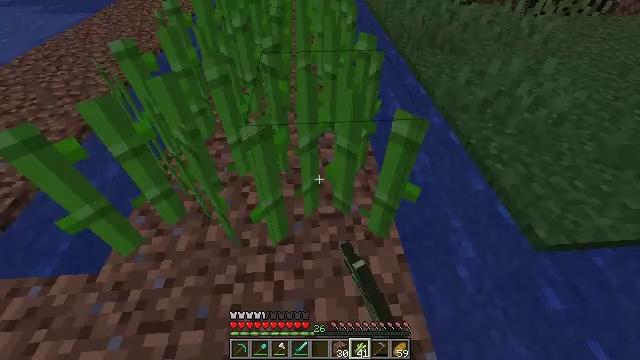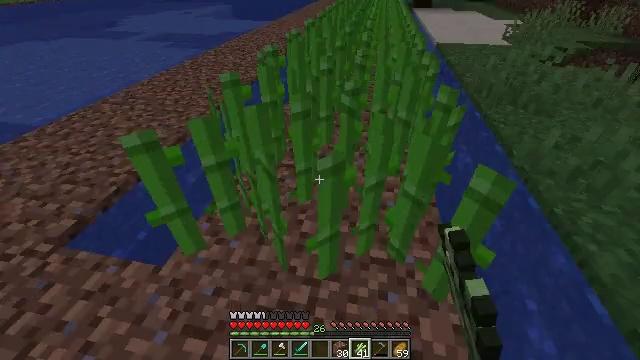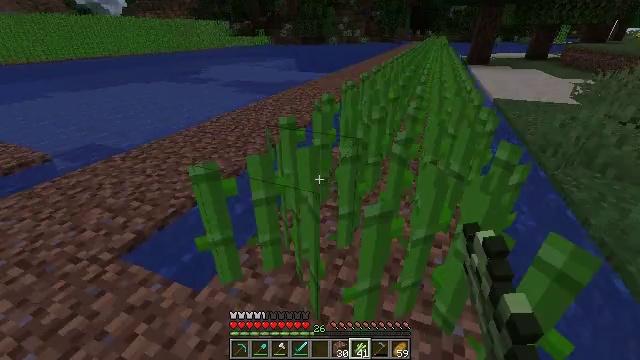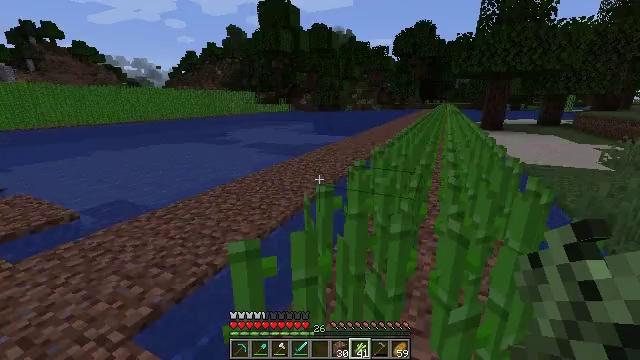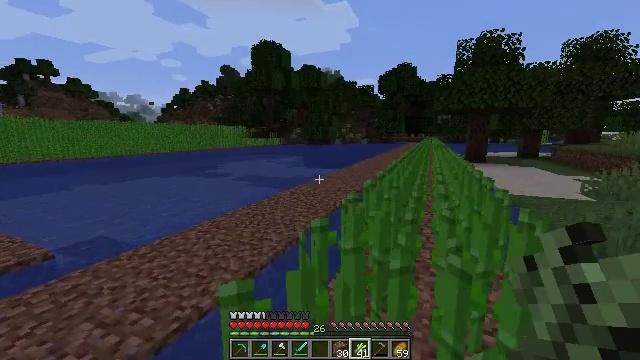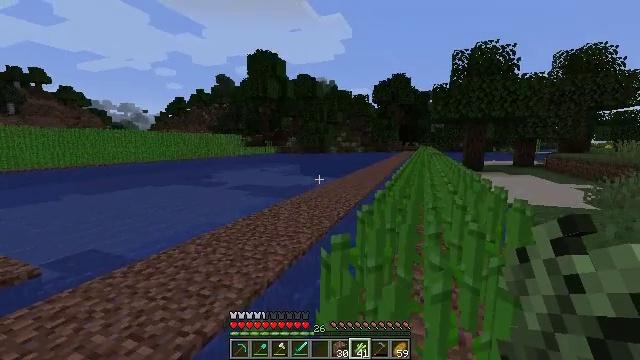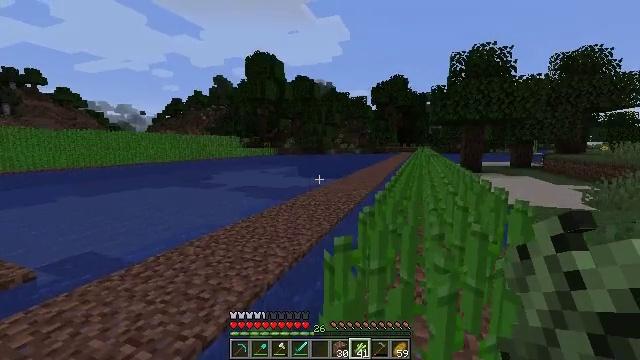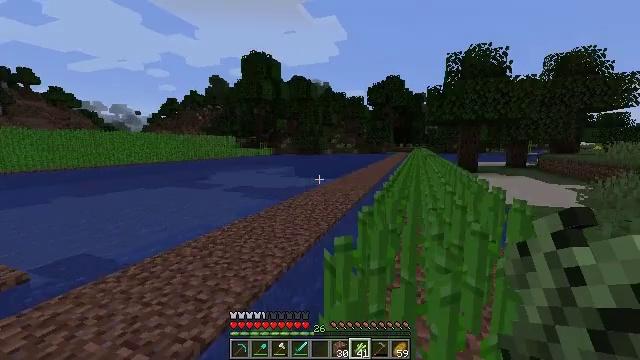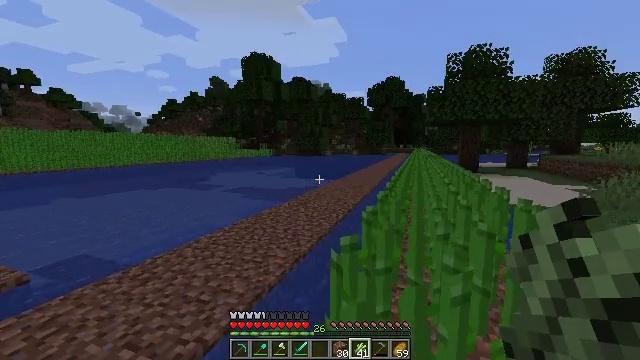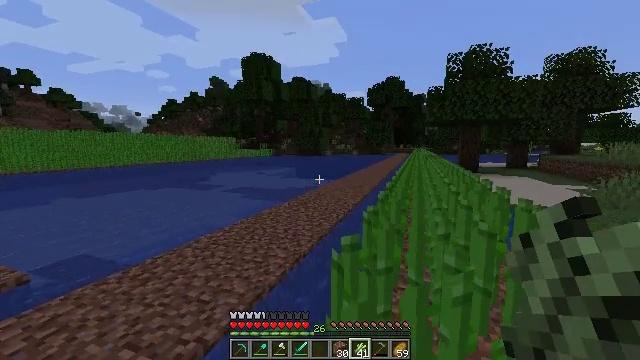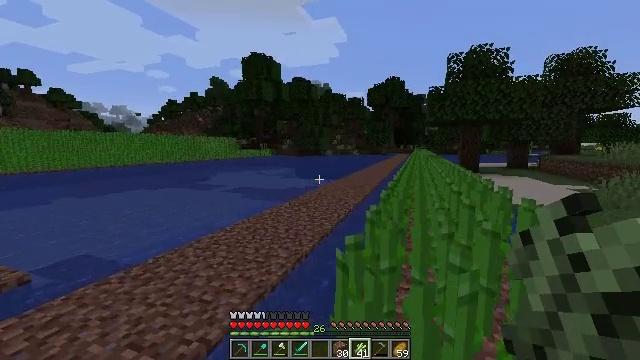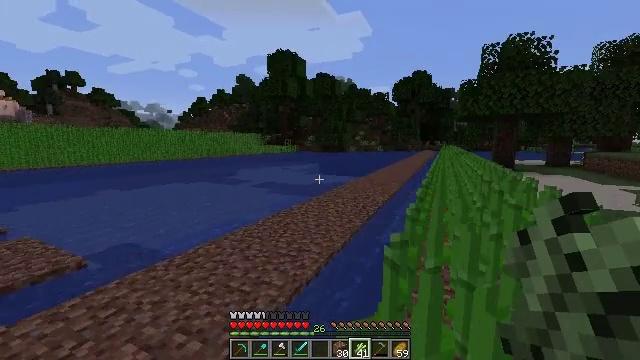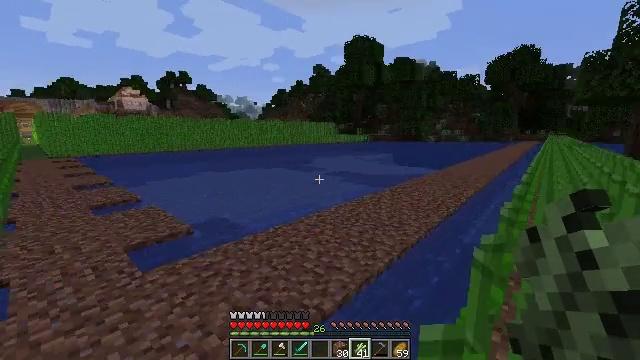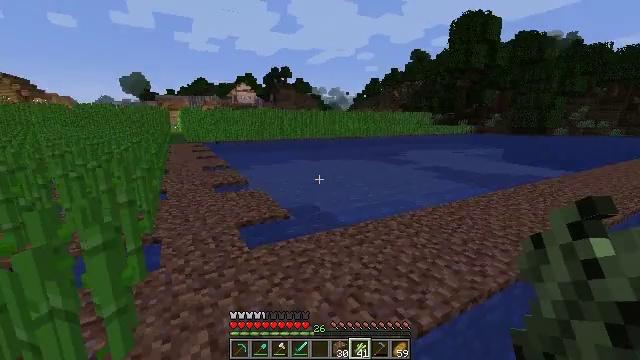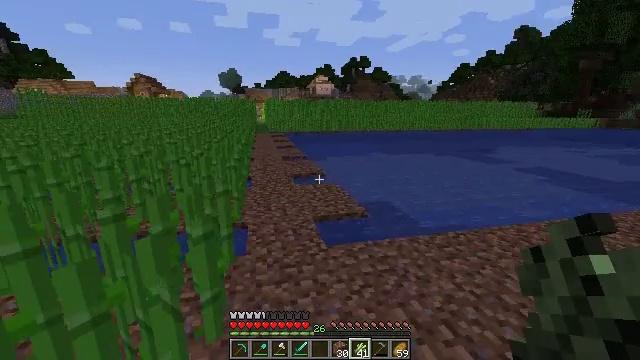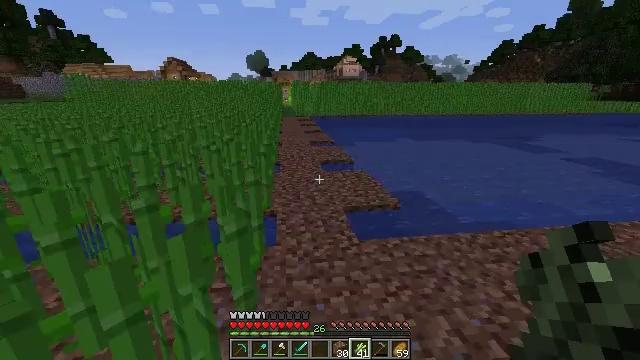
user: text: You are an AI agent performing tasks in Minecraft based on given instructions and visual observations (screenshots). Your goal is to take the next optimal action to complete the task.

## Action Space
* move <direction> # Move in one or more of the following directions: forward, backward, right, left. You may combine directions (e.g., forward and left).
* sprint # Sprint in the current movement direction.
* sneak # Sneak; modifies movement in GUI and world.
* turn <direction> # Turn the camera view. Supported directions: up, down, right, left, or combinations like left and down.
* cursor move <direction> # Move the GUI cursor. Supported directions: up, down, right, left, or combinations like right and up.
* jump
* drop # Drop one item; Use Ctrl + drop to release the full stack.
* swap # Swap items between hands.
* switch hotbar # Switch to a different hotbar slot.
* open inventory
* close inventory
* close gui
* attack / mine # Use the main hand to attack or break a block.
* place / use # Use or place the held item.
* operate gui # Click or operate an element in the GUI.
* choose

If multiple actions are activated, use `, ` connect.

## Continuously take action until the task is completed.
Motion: motion action
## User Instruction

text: Mine the sugar cane near rivers.
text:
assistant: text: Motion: move left, turn left and up
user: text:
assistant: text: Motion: move forward and move left, turn left and up
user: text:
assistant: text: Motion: move forward and move left, turn left and up
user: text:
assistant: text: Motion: move forward and move left, turn right and up
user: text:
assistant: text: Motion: turn right and up
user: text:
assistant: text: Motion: no_op
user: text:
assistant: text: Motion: no_op
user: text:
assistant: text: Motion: no_op
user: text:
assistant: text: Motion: no_op
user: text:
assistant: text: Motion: move left
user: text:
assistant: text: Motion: move left, turn left
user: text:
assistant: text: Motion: move forward and move left, turn left and down
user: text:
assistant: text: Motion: move forward and move left, turn left and down
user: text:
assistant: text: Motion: move forward and move left, turn left and down
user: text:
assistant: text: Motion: move forward, turn left and down
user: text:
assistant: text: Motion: move forward, turn right and down
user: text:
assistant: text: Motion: move forward
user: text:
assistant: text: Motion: move forward
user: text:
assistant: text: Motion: move forward
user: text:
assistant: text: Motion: move forward
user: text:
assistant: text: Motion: move forward
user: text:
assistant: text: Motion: move forward
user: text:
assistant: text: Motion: move forward
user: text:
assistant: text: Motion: move forward
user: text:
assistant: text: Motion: move forward
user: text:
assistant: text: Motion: move forward and move right
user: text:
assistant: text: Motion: move forward and move right
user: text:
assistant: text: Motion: move forward, turn left and up
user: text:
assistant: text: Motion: move forward, turn left and up
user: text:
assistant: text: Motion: move forward, turn left and up